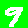
Digit: 9